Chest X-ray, AP view. Patient: 33 years old, sex F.
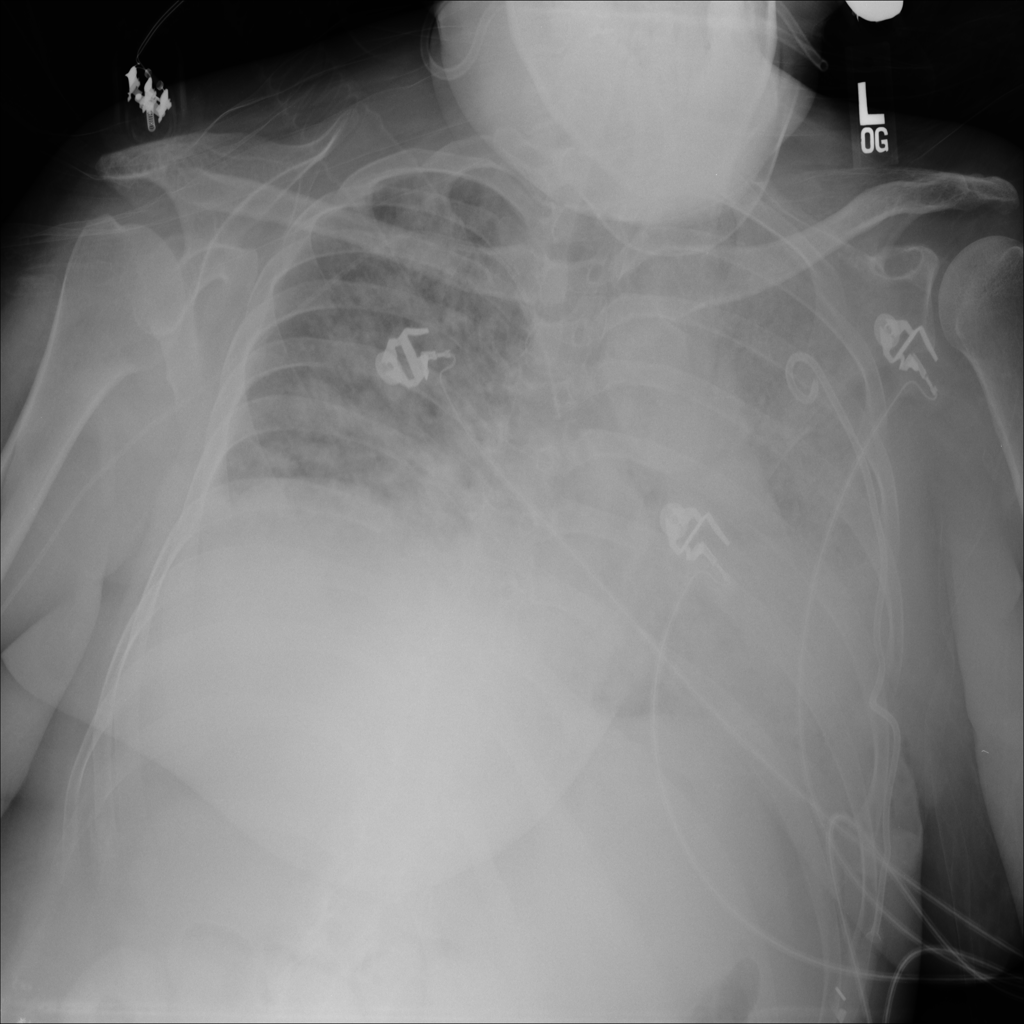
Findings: Consolidation, Infiltration